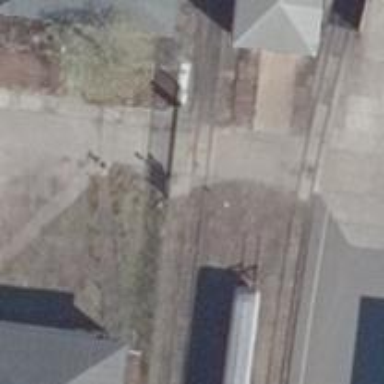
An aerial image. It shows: Level crossing along the railway.